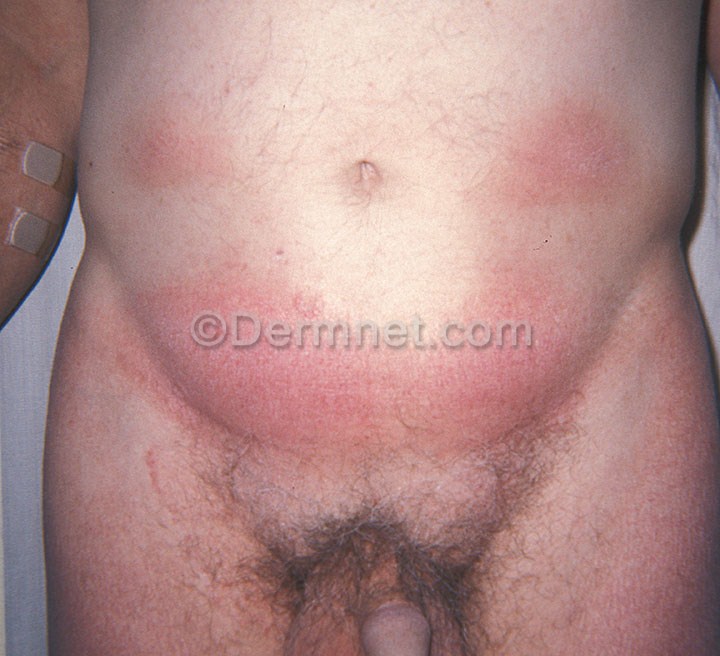
Disease: Actinic Keratosis Basal Cell Carcinoma and other Malignant Lesions